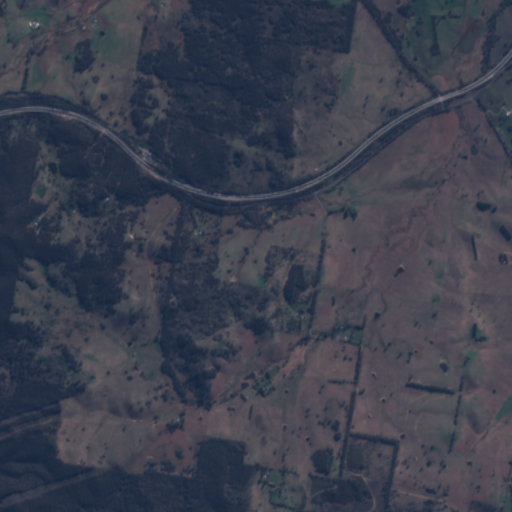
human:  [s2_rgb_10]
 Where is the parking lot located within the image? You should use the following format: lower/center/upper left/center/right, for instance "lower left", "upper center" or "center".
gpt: The parking lot is located in the upper left of the image.
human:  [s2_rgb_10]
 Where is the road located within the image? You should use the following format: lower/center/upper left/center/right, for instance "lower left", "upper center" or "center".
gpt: There is no road in the image.